Question:
I want this effect by using jQuery which would be scalable but I failed to do this please provide me the answer with fiddle with only an image.
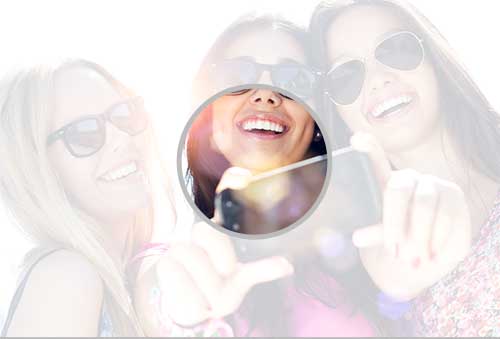
Answer: you can use 'pseudo' element for adding overlay and 'box-shadow' for giving the 'border'
demo -<URL>
'''
div {
width: 300px;
border: 1px solid black;
position: relative;
overflow: hidden;
}
div img {
width: 100%;
height: auto;
vertical-align: middle;
}
div:hover:before {
width: 130px;
height: 130px;
}
div:before {
content: '';
position: absolute;
background: transparent;
top: 50%;
left: 50%;
box-shadow: 0px 0px 0px 5px grey, 0px 0px 0px 160px rgba(231, 231, 231, 0.75);
width: 80px;
border-radius: 50%;
height: 80px;
transform: translate(-50%, -50%);
transition: .5s linear;
}
'''
'''
<div>
<img src="http://placeimg.com/300/200/people" border="0" />
</div>
'''